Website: ulta-beauty
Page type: account-selection
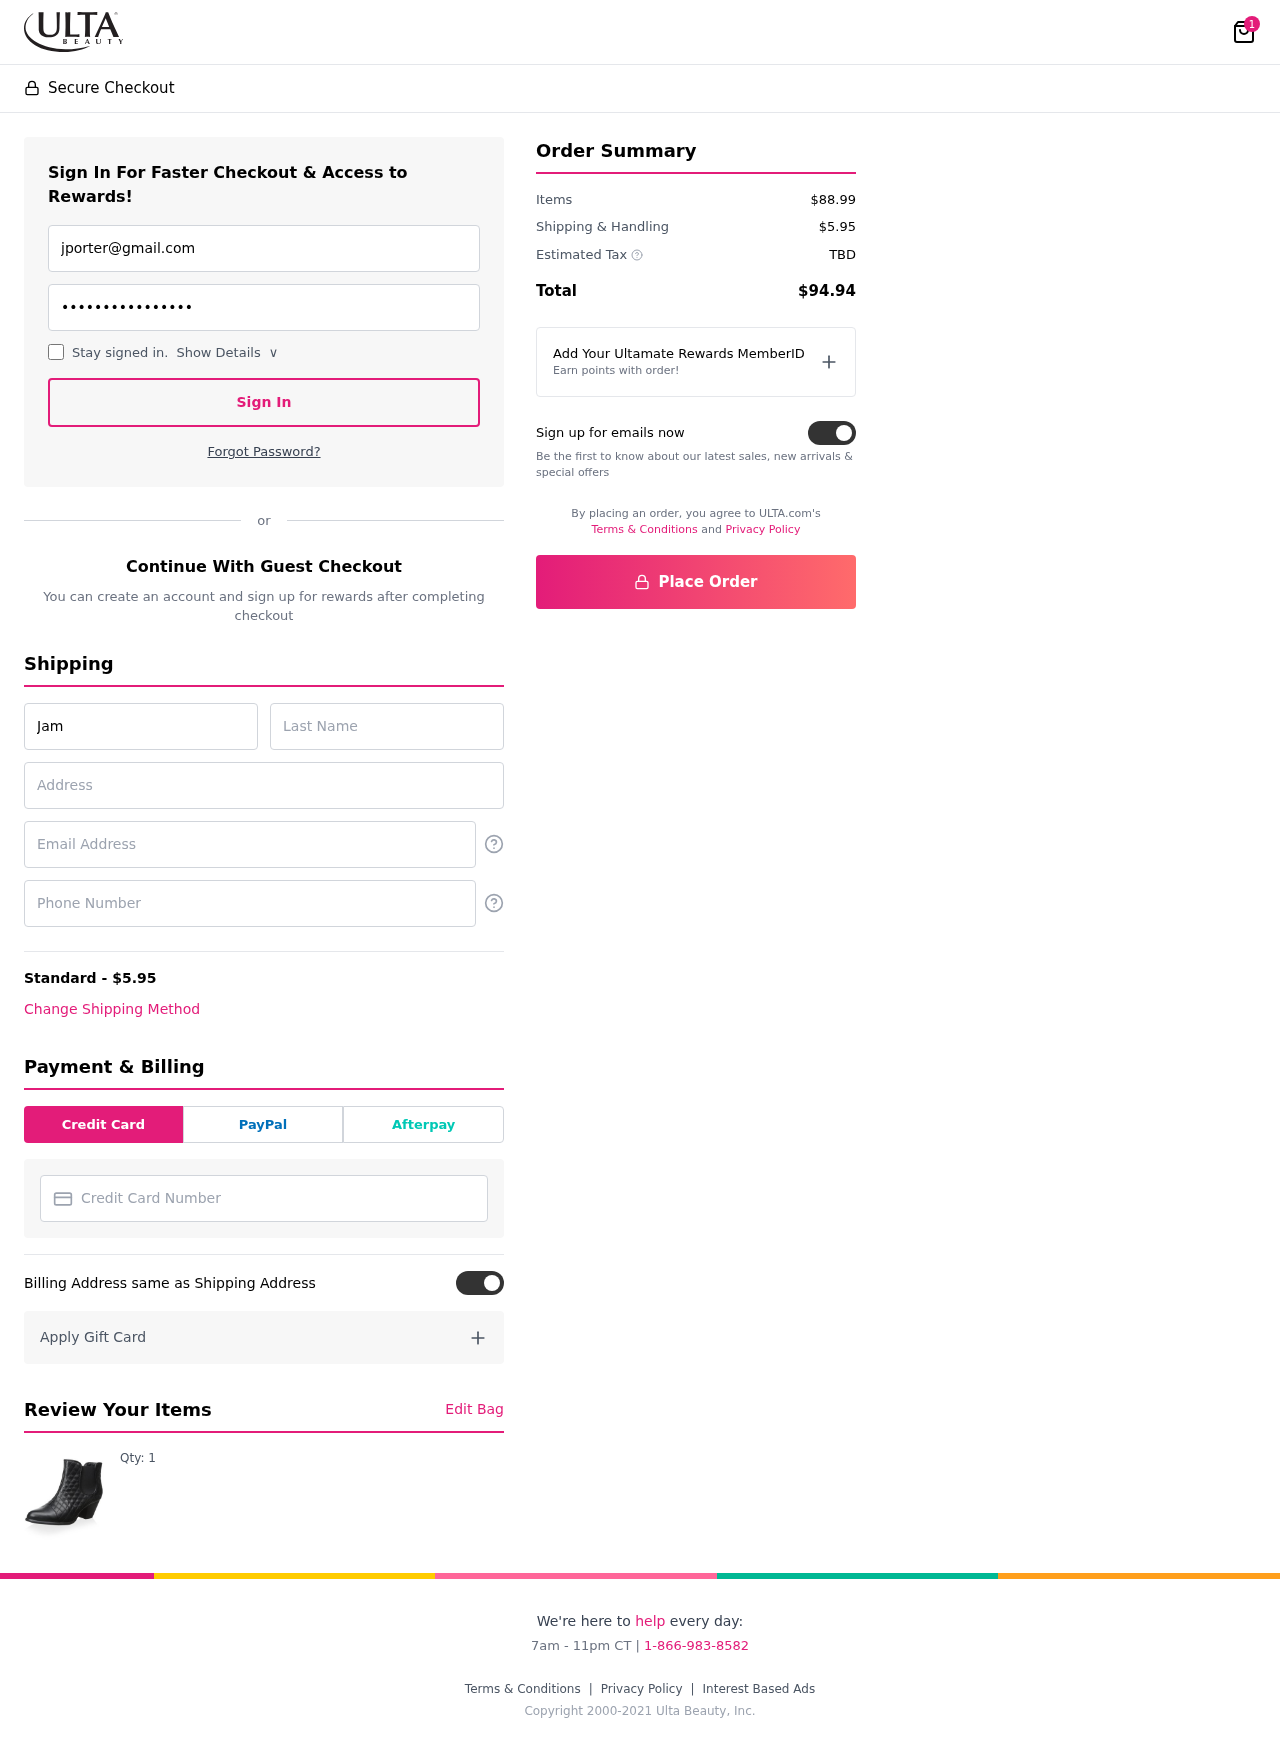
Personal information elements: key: PII_CARD_NUMBER
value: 3453 3587 5659 603
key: PII_EMAIL
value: jporter@gmail.com
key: PII_EMAIL2
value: jporter@gmail.com
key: PII_FIRSTNAME
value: James
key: PII_LASTNAME
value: Porter
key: PII_PHONE
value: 2823078424
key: PII_STREET
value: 5885 Peterson Trace Suite 882
Product elements: key: PRODUCT1_QUANTITY
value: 1
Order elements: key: ORDER_NUM_ITEMS
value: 1
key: ORDER_SHIPPING_COST
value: $5.95
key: ORDER_SUBTOTAL
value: $88.99
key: ORDER_TAX
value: TBD
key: ORDER_TOTAL
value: $94.94